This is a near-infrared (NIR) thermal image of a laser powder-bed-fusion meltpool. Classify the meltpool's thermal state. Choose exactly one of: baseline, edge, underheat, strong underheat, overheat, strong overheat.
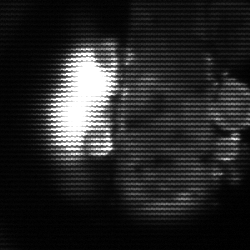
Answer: strong underheat